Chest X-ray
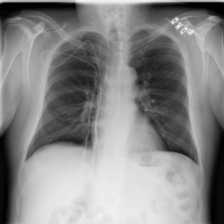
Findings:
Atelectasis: negative
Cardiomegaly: negative
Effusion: negative
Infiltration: negative
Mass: negative
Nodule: negative
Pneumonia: negative
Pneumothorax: negative
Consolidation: negative
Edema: negative
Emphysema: negative
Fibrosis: negative
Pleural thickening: negative
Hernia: negative